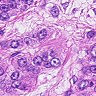
Metastatic tissue present: yes